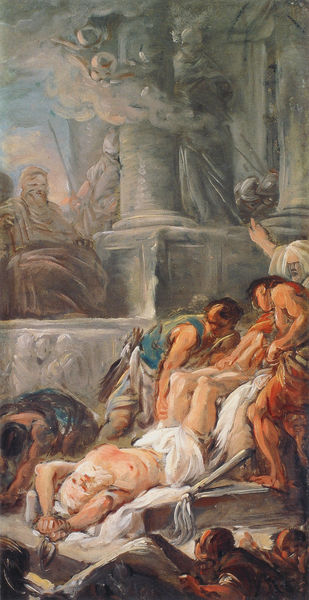
Titel: Die Marter des Heiligen Andreas
Künstler: Jean-Baptiste Deshays
Institution: Straßburg, Musée des Beaux-Arts
Schlagwörter: blau, dunkel, fuß, gemälde, himmel, mann, nackt, schatten, weiß, wolken, menschen, braun, brust, busen, frau, grau, hell, licht, männer, schwarz, säule, säulen, rot, tuch, leute, malerei, richter, sockel, stein, tot, rauch, skulptur, statue, liegen, farbe, ziehen, ölgemälde, dampf, gewalt, soldaten, thron, podest, gefangen, schilder, peitsche, römer, christus, qual, lanzen, tempel, gefangener, petrus, gefesselt, foltern, 1700